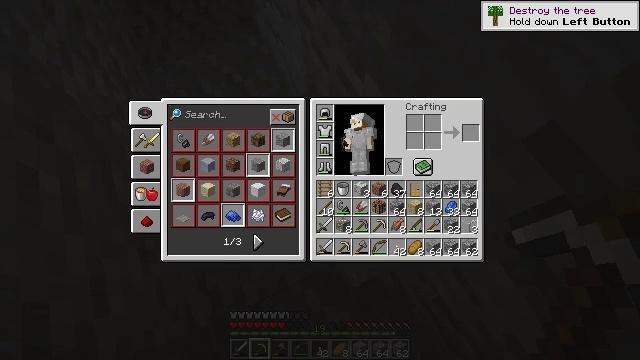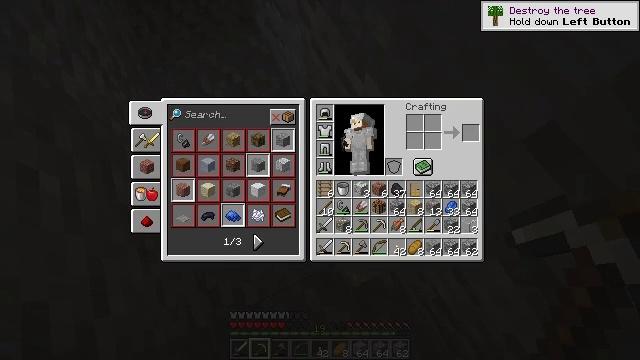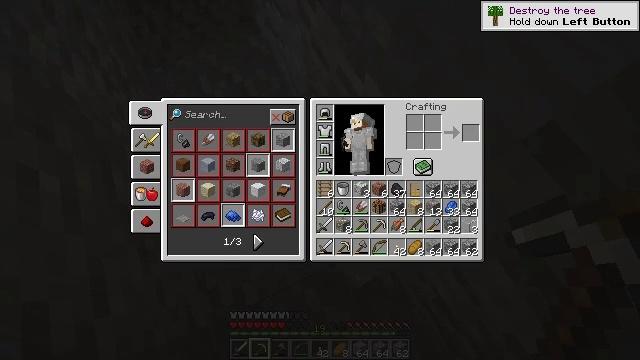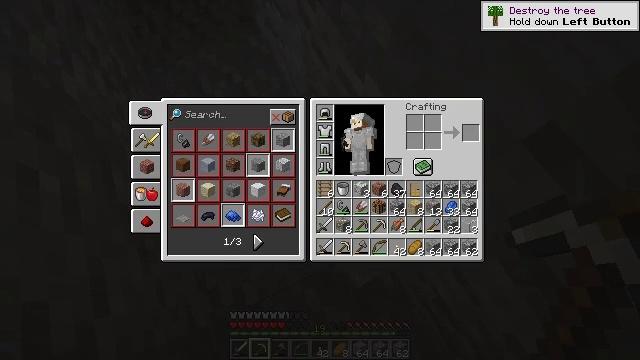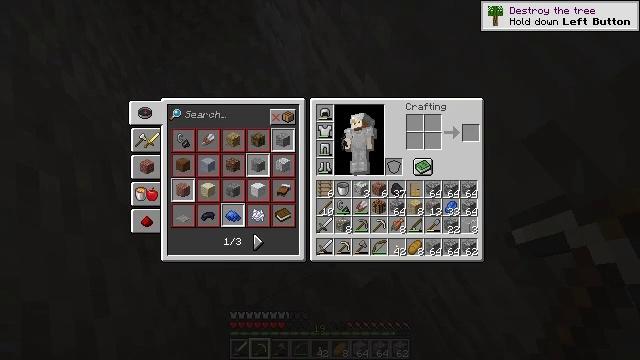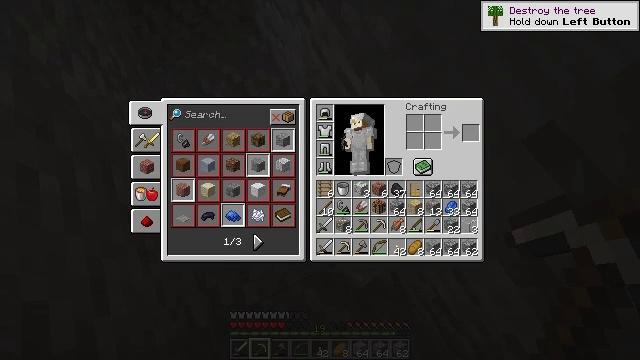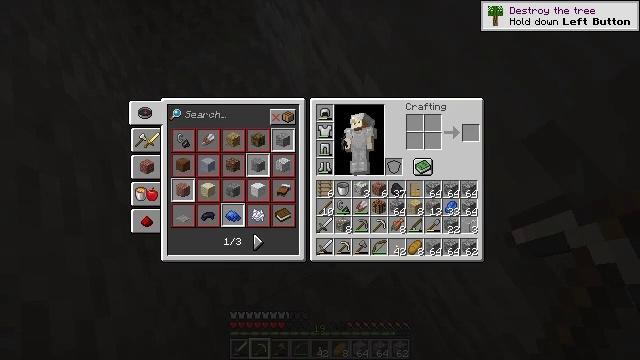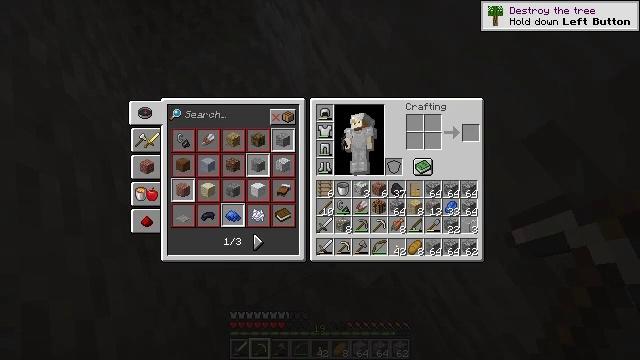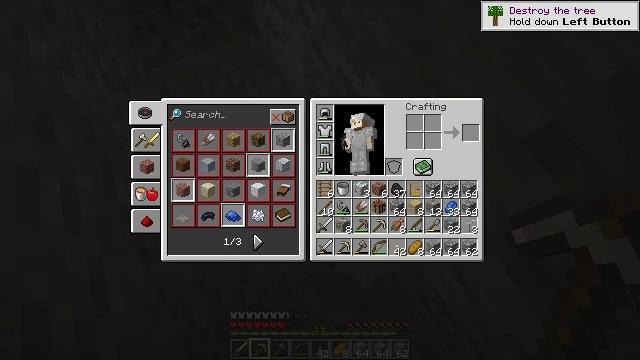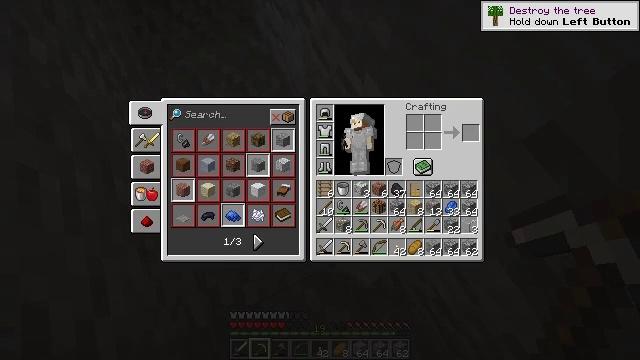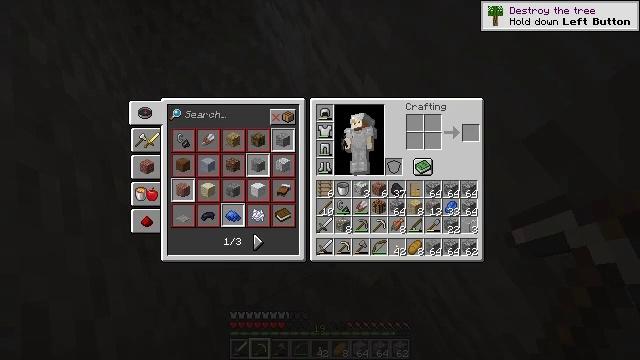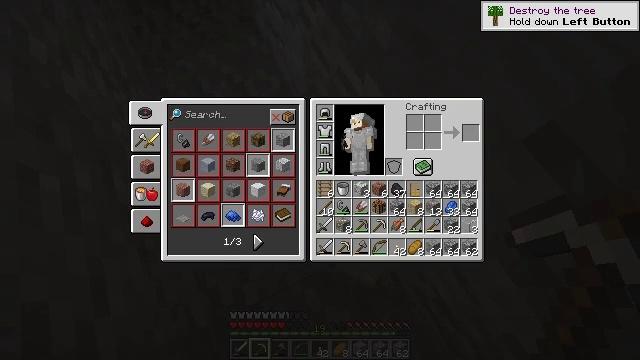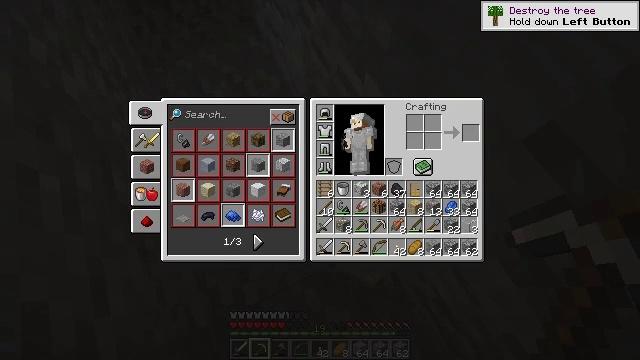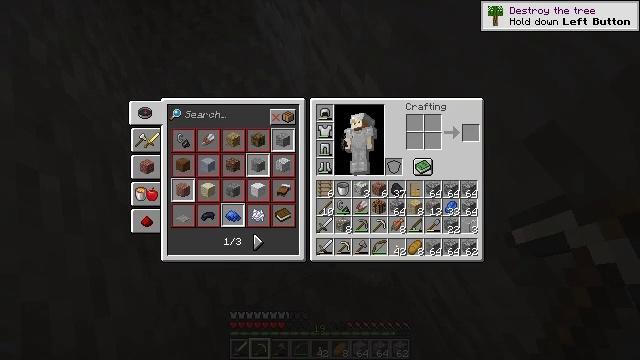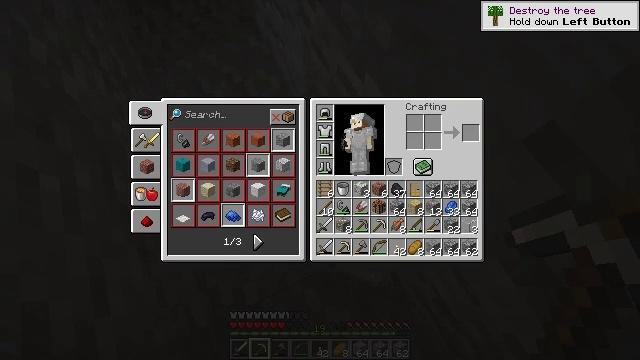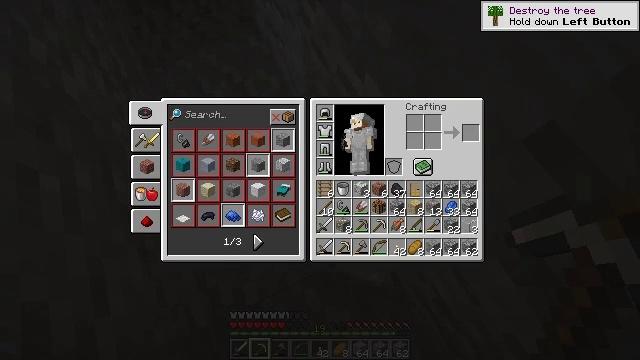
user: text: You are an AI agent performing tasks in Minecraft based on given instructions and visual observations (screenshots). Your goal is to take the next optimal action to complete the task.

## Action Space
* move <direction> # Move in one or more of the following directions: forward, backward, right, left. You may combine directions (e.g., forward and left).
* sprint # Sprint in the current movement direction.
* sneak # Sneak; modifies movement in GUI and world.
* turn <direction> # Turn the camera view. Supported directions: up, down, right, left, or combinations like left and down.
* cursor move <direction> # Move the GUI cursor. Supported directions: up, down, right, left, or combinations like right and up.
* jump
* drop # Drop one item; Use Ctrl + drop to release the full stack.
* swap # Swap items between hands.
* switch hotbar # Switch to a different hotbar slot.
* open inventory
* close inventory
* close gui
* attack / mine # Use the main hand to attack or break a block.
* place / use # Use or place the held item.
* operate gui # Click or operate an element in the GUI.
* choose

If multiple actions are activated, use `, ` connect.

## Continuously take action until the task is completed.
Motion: motion action
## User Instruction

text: Gather materials such as cobblestone.
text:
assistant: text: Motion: no_op
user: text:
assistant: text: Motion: no_op
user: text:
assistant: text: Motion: no_op
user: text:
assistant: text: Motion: no_op
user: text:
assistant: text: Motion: no_op
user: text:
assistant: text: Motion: no_op
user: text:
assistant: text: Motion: no_op
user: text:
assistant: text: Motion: no_op
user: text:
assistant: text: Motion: no_op
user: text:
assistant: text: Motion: no_op
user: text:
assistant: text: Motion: no_op
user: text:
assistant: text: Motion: no_op
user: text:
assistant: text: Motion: no_op
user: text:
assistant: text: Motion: no_op
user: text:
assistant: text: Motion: no_op
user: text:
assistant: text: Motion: no_op
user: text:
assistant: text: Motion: no_op
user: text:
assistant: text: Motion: no_op
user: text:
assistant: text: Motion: no_op
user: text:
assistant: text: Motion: no_op
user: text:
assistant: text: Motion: no_op
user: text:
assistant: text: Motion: no_op
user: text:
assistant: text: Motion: no_op
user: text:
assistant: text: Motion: no_op
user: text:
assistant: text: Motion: no_op
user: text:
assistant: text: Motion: no_op
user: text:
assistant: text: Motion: no_op
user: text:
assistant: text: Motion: no_op
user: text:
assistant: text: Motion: no_op
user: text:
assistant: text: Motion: no_op